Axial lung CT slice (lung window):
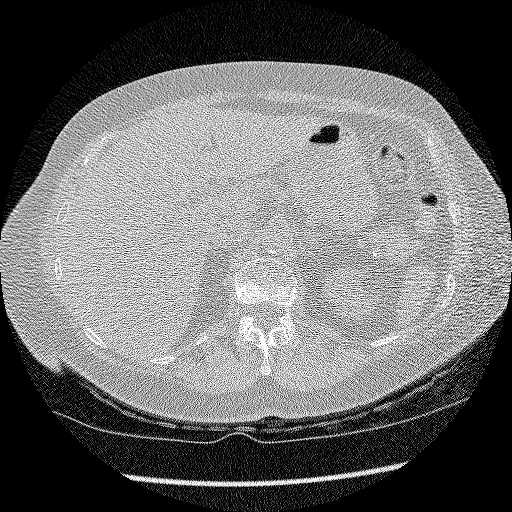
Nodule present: no